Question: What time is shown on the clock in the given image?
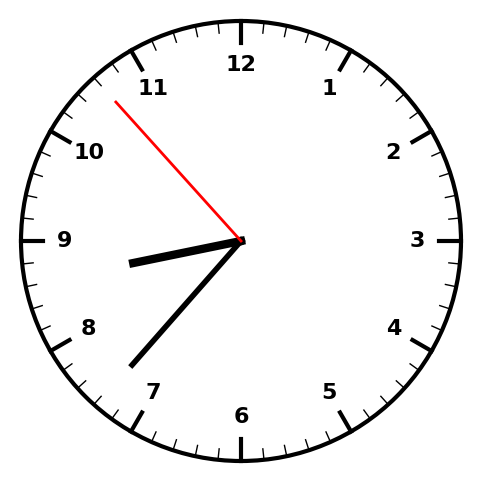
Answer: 08:36:53